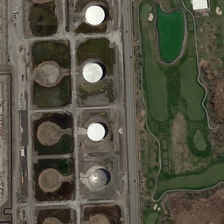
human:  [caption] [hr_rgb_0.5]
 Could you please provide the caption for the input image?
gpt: a row of storage tanks are near a piece of green meadow .

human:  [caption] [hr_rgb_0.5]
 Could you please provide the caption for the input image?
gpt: a row of storage tanks are near a piece of green meadow .

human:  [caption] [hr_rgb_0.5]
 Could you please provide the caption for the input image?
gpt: a row of storage tanks are near a piece of green meadow .

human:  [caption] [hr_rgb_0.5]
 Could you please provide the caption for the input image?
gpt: a row of storage tanks are near a piece of green meadow .

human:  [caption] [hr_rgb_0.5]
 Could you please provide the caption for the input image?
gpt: a row of storage tanks are near a piece of green meadow .